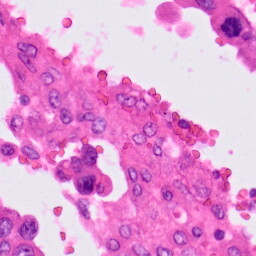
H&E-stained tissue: Lung